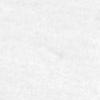
Label: no_change